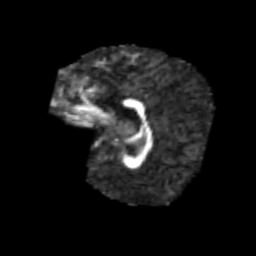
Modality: FA
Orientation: sagittal
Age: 6
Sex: female
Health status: healthy